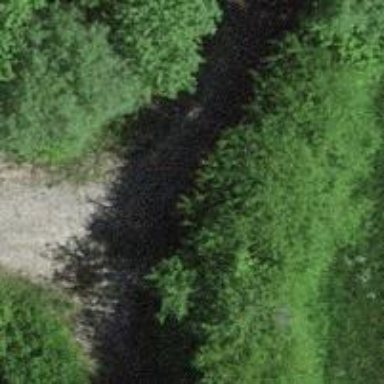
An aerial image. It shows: Grassy track.